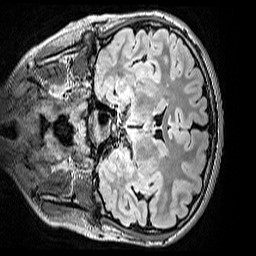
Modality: FLAIR
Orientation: coronal
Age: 10
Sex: male
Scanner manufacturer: siemens
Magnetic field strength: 3 T
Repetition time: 5 s
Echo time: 0.388 s